Question: I have a maven project with Selenium WebDriver tests using TestNG. I would like to run tests in groups, thats why is important to have surefire plugin in pom file, thats what i added to pom file:

If i run my project after adding those words using maven(using testNG is still working), i get an error in console and WebDriver doesn't even open.
'''
[ERROR] Failed to execute goal org.apache.maven.plugins:maven-surefire-plugin:2.15:test
(default-test) on project PORefactor: Execution default-test of goal
org.apache.maven.plugins:maven-surefire-plugin:2.15:test failed: There was an error in
the forked process.
'''
and also :
'''
[ERROR] Cannot find class in classpath: com.volnoboy.POImplementation
'''
I tried to refresh and clean project. I moved project to a different computer and error is the same. Internet connection is good. What should i do?
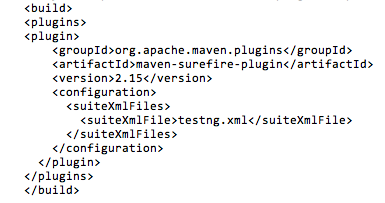
Answer: This is my pom
'''
<plugin>
<groupId>org.apache.maven.plugins</groupId>
<artifactId>maven-surefire-plugin</artifactId>
<version>2.15</version>
<configuration>
<!-- <groups>1</groups> -->
<suiteXmlFiles>
<suiteXmlFile>testSuites estng1.xml</suiteXmlFile>
<suiteXmlFile>testSuites estng1.xml</suiteXmlFile>
</suiteXmlFiles>
</configuration>
</plugin>
<plugin>
<groupId>org.apache.maven.plugins</groupId>
<artifactId>maven-surefire-report-plugin</artifactId>
<version>2.15</version>
</plugin>
'''
Try with that plugin.
And of course you need the testng and selenium dependecies in your pom.
Hope it helps.